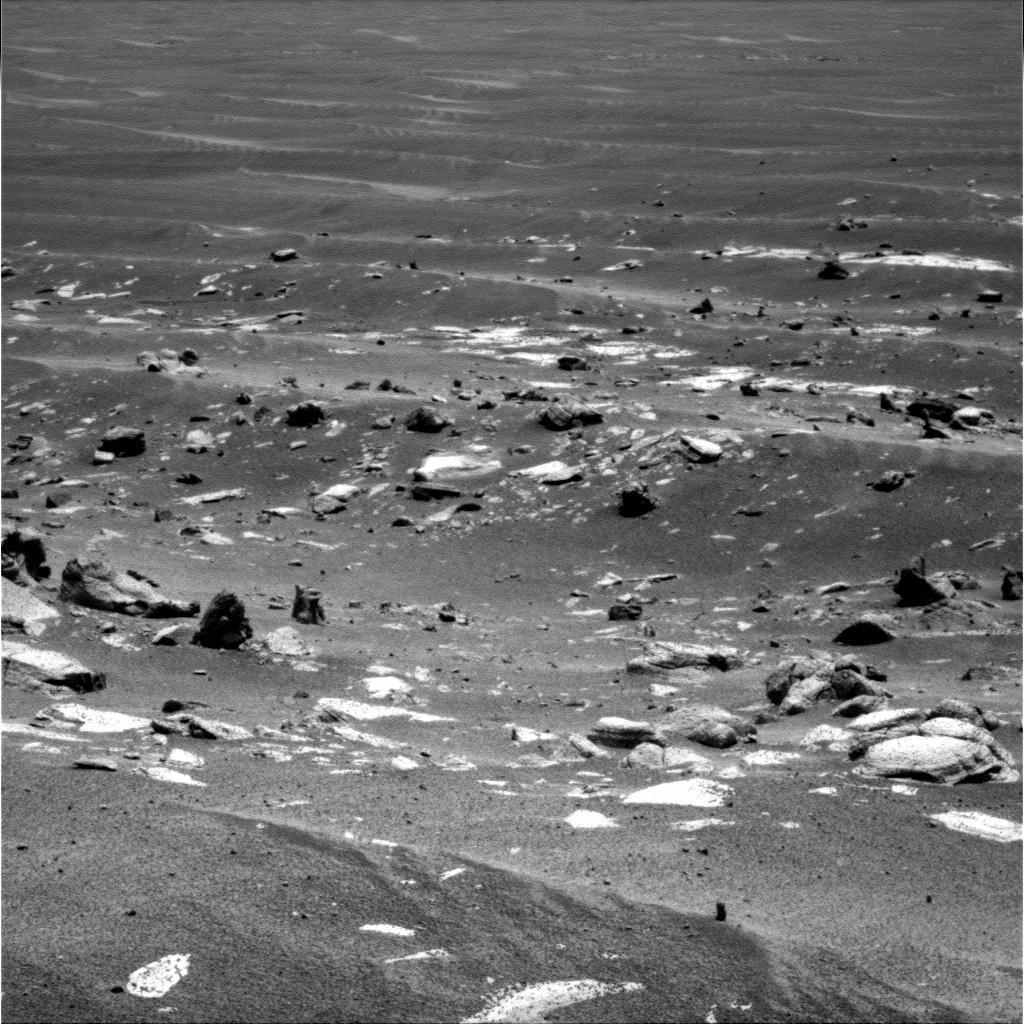
Terrain classes present: Bedrock, Gravel / Sand / Soil, Rock